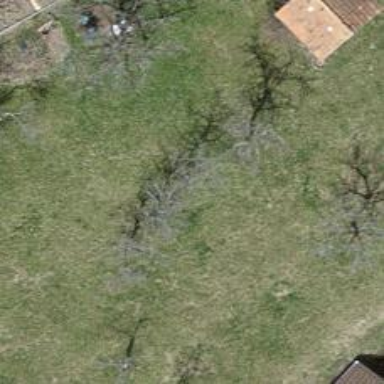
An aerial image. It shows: Single tag "natural: tree."